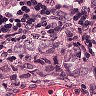
Metastatic tissue present: yes